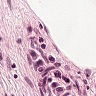
Metastatic tissue present: no